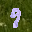
Label: 9